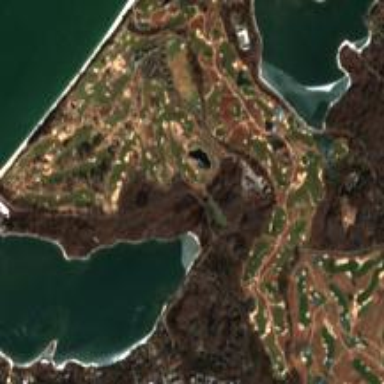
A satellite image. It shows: Golf course.